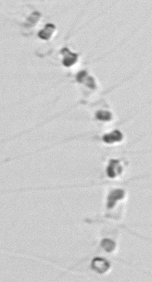
Label: Chaetoceros_socialis